Field crop: maize
Growth stage: 2
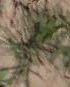
Species: salsola